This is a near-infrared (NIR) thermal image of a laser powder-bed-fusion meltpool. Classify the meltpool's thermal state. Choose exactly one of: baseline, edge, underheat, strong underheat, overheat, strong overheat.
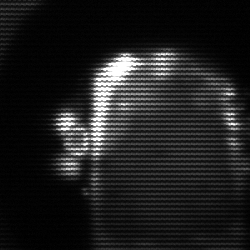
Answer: baseline